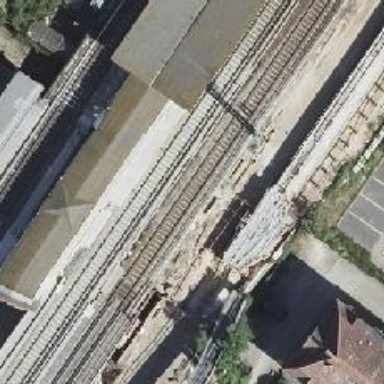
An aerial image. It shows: Railway with electrified contact lines.